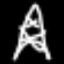
Label: The Eiffel Tower